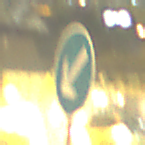
Verkehrszeichen: VorgeschriebeneVorbeifahrtLinks
Umgebung: Outdoor, Urban
Tageszeit: Night
Wetter: PartlyCloudy
Licht: Artificial
Jahreszeit: NotSpecified
Kontrast: HighContrast